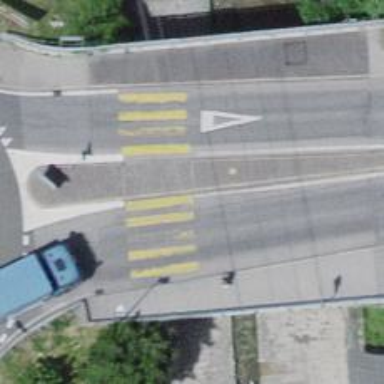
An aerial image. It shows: Kerb serving as barrier.